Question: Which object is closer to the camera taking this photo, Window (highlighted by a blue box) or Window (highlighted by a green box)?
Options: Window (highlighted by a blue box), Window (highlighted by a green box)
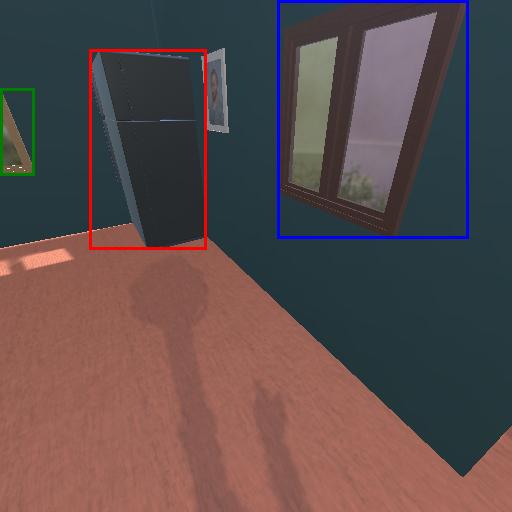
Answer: Window (highlighted by a blue box)